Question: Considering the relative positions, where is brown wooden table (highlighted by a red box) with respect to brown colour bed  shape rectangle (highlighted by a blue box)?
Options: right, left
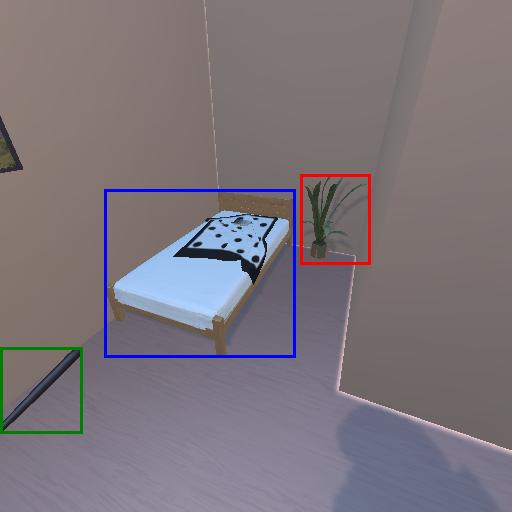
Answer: right